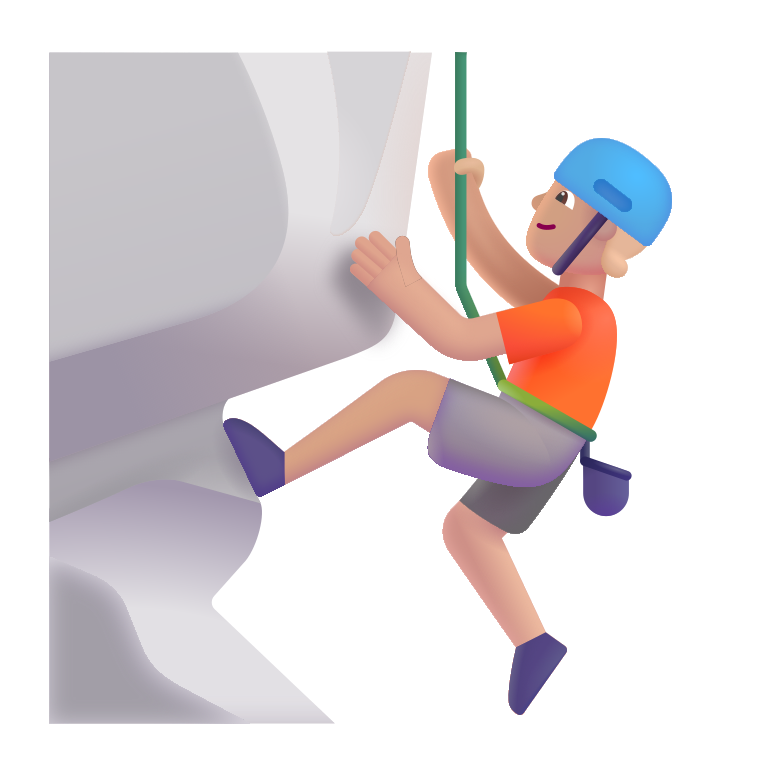
person climbing color  light